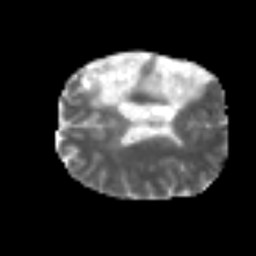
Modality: MD
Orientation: axial
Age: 49
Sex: male
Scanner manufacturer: siemens
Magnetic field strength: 3 T
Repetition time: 6.1 s
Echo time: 0.101 s